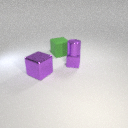
small purple metal cube below small purple metal cylinder